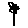
Label: flower